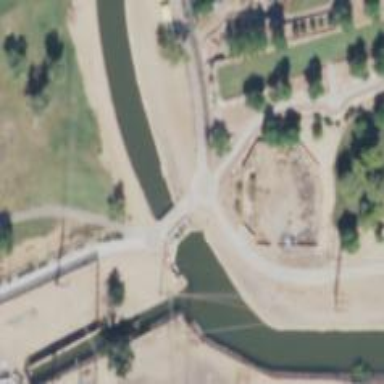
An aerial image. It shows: Culvert tunnel under canal.